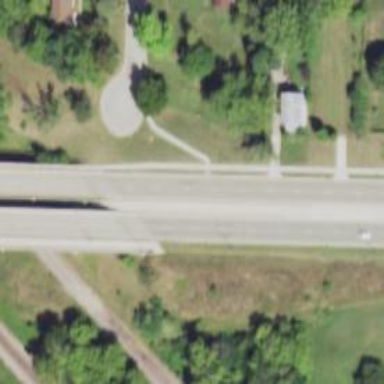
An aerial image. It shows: Primary highway with bridge.